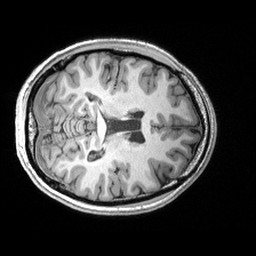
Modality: T1w
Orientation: axial
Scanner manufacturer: siemens
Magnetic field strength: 3 T
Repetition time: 2.53 s
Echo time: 0.00299 s